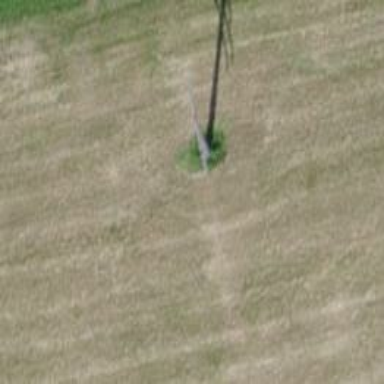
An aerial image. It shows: Power line in the image.